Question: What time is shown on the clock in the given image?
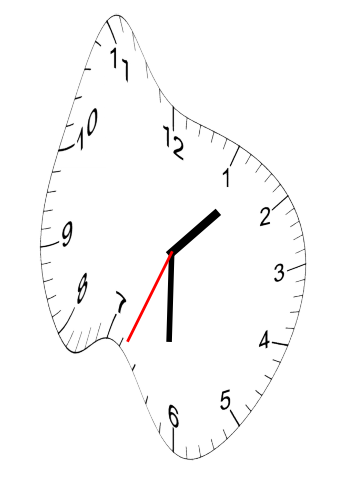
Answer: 01:30:34